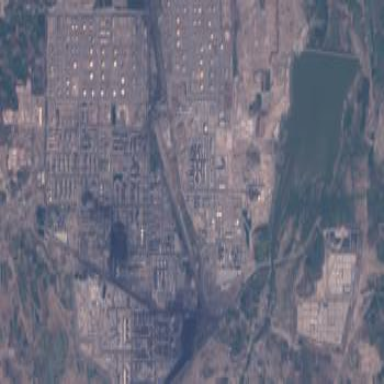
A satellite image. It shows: Industrial area with refinery.